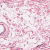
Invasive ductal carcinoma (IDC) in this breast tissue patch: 0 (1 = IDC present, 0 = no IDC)